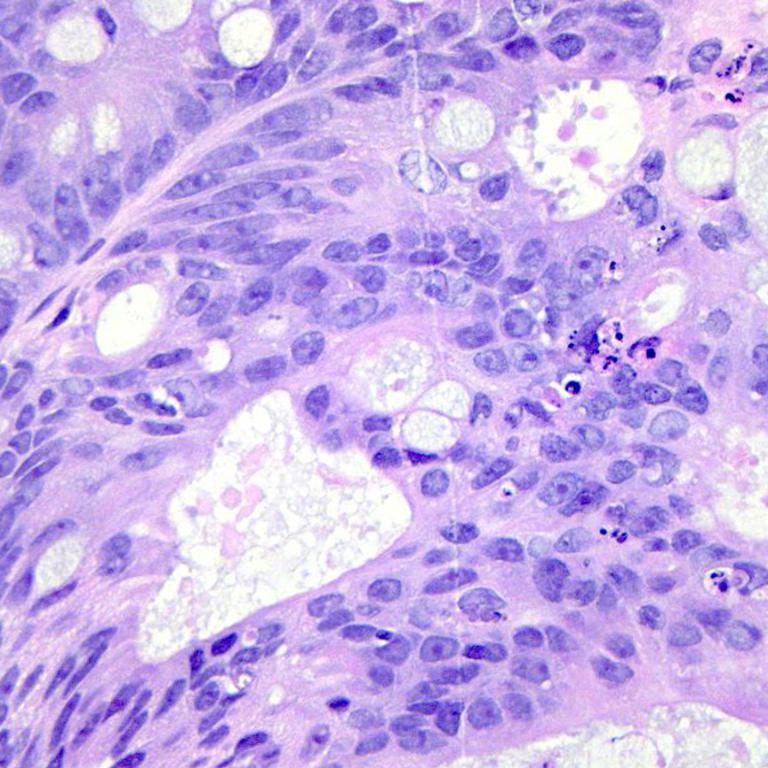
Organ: colon
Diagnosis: adenocarcinomas